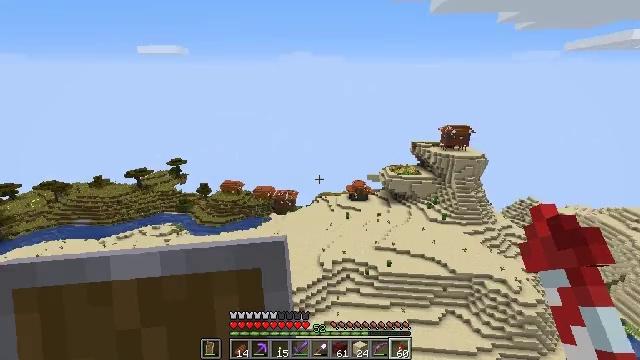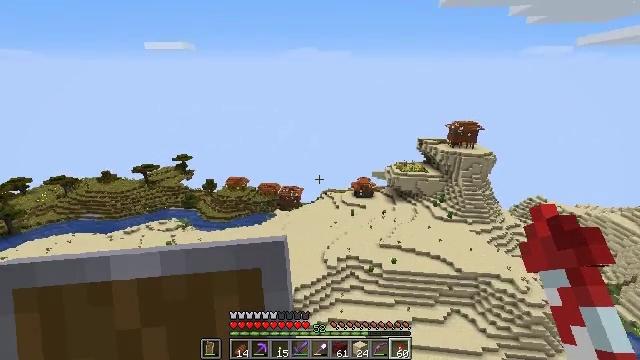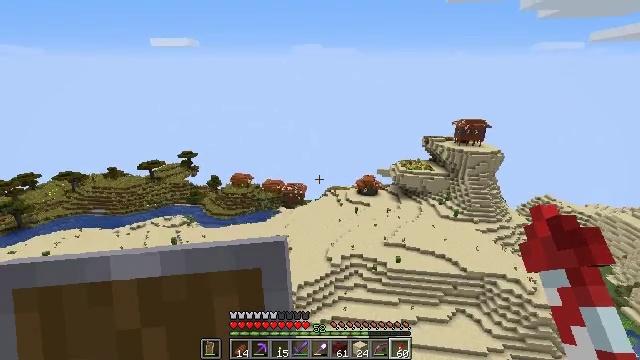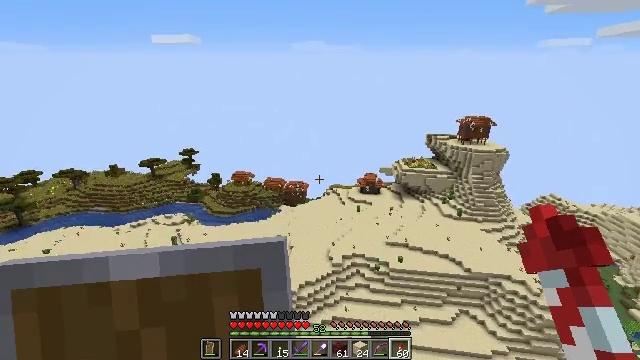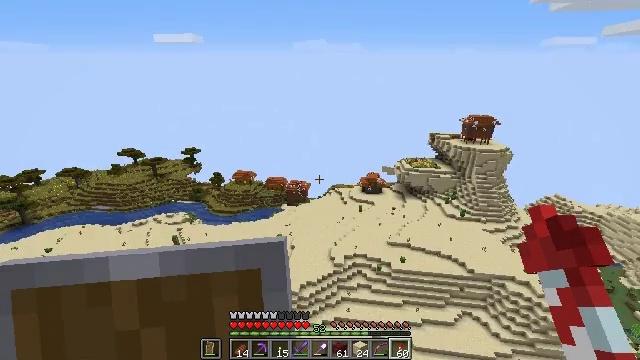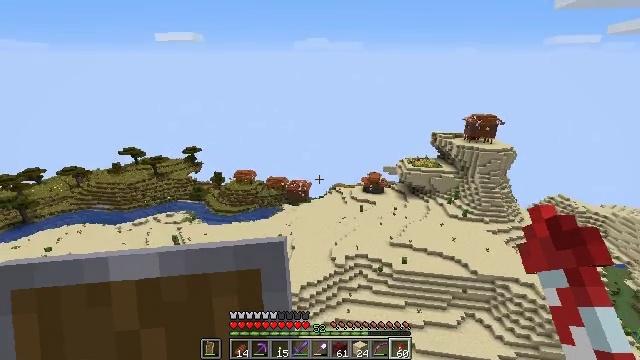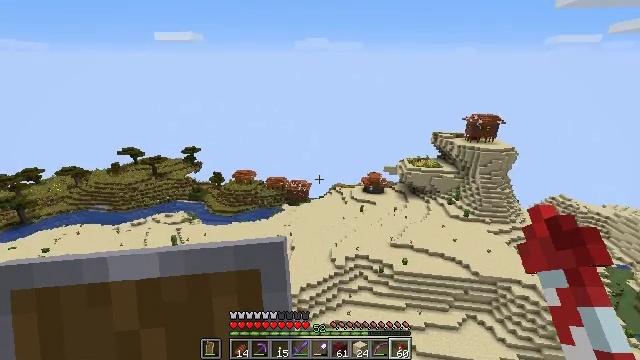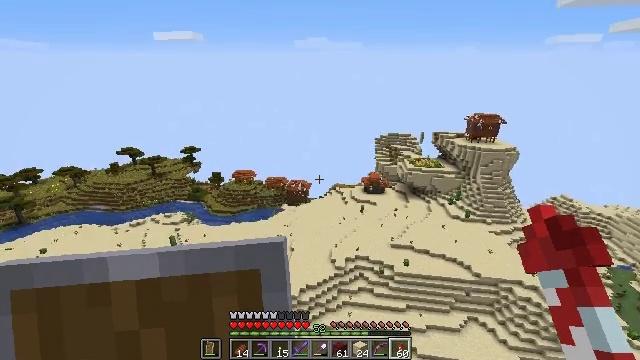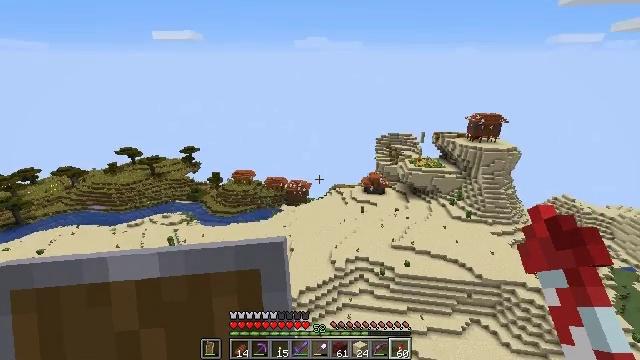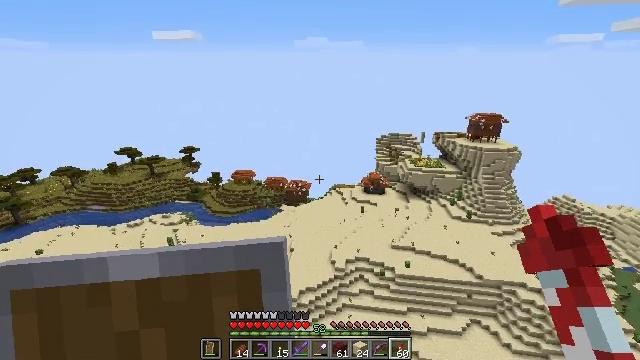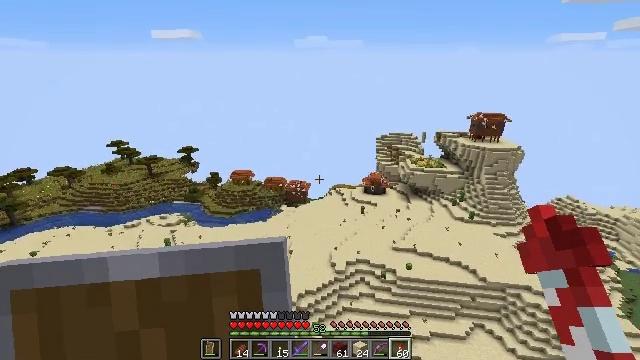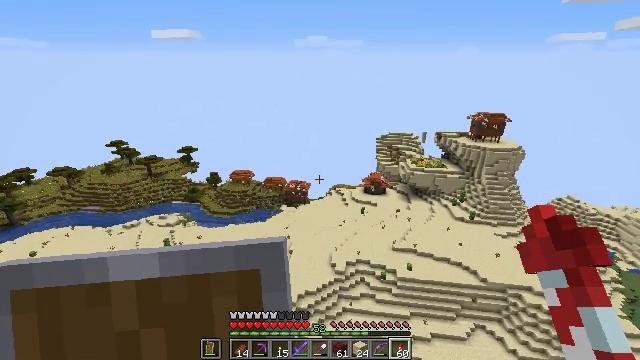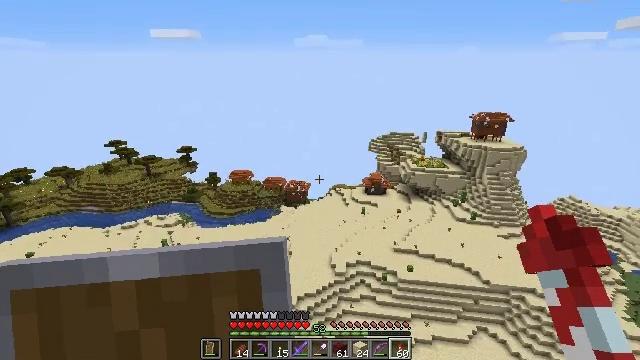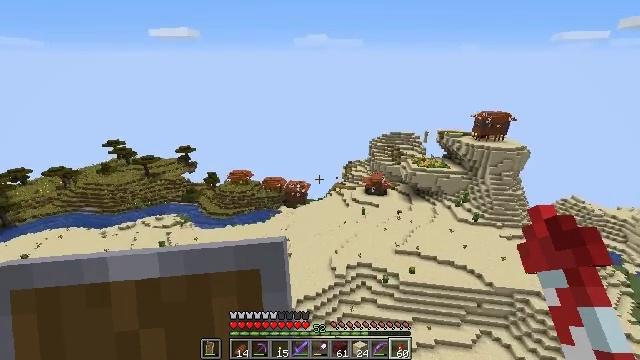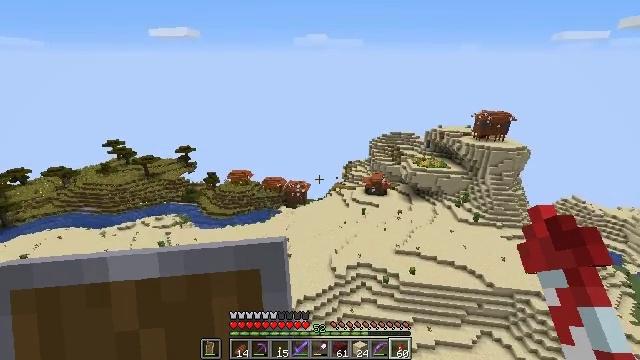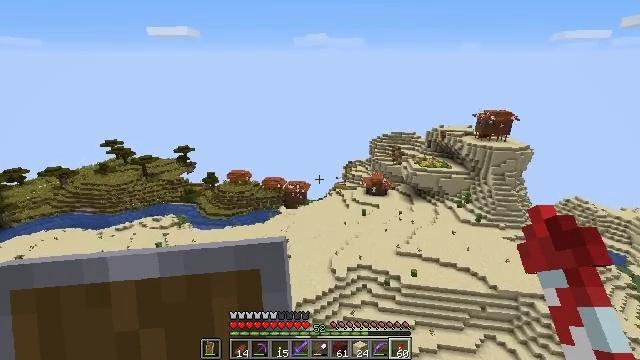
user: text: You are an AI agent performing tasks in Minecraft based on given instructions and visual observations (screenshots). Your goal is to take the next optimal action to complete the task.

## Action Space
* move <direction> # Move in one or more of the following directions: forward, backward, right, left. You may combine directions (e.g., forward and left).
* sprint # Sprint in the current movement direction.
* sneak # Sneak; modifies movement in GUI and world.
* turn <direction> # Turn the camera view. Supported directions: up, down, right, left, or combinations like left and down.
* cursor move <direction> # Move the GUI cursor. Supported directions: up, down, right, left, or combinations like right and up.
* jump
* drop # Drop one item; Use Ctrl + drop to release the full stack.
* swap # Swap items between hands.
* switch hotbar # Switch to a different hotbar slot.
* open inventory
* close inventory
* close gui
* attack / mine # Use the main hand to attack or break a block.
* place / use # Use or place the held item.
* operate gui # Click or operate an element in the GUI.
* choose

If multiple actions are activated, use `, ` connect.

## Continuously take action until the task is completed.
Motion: motion action
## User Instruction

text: Mine the brewing stand from your base.
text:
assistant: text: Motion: turn left
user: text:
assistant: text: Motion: turn left
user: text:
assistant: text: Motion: no_op
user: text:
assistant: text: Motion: no_op
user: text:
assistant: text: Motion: no_op
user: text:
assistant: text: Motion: no_op
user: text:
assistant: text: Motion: no_op
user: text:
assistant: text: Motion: no_op
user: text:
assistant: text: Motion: no_op
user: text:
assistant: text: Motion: no_op
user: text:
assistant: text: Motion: no_op
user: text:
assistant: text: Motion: no_op
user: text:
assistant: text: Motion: no_op
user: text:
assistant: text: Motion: no_op
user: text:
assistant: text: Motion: no_op
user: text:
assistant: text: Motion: no_op
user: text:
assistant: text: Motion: no_op
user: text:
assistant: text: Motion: no_op
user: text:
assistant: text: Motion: no_op
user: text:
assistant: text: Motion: no_op
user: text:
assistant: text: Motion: no_op
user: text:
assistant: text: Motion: no_op
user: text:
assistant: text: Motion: no_op
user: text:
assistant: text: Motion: no_op
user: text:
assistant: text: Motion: no_op
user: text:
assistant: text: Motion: no_op
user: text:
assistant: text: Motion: no_op
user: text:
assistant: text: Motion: no_op
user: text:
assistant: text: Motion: no_op
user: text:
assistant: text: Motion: no_op